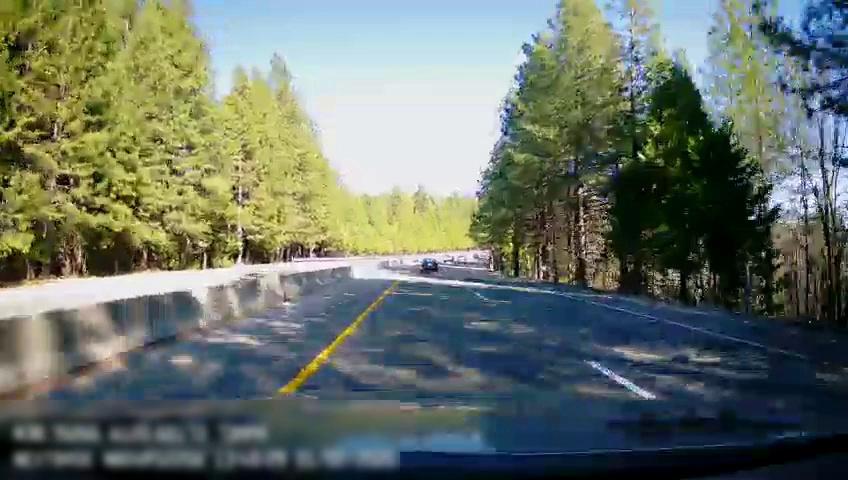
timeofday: Day
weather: Sunny
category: Drivable Space
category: Drivable Space
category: Vehicles | Car
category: Lanes | Current Lane
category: Lanes | Current Lane
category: Lanes | Alternate Lane